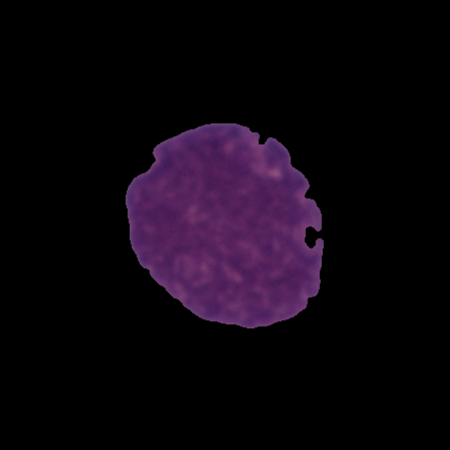
Label: cancer